Question: I'd like to add a bar button item to my navigation bar and give it some border images that look like vertical lines (circled in red in the image below)...

The background of the barbutton item is going to clear, as I'm setting the background image of the entire navigation bar separately. The text is going to be dynamic, so I can't bake either the text or the lines into a background image and then set that background image for the bar button item. I just need to add these vertical line images on either side of the bar button item.
Thanks so much in advance for your wisdom!
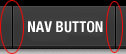
Answer: You can use a stretchable UIImage as a background for an UIButton and then init the bar button item with the UIButton as a custom view:
'''
UIButton *btn = [UIButton buttonWithType:UIButtonTypeCustom];
UIImage *bgImg = [[UIImage imageNamed:@"ButtonBorder.png"]
resizableImageWithCapInsets:UIEdgeInsetsMake(0, 10, 0, 10)]; // or whatever size suits your needs
[btn setBackgroundImage:bgImg forState:UIControlStateNormal];
UIBarButtonItem *barButton = [[UIBarButtonItem alloc] initWithCustomView:btn];
'''
etc.